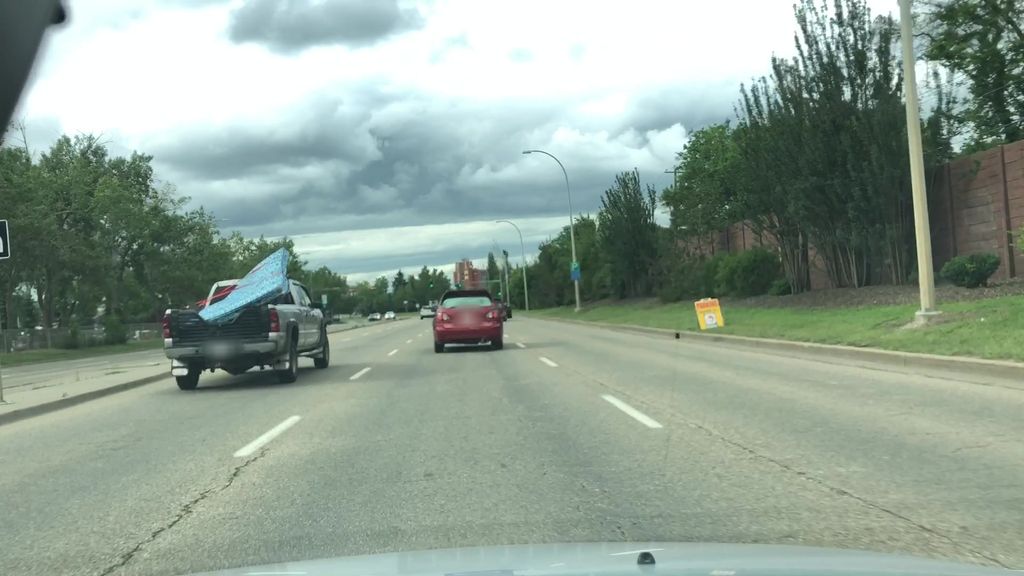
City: edmonton